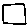
Label: square